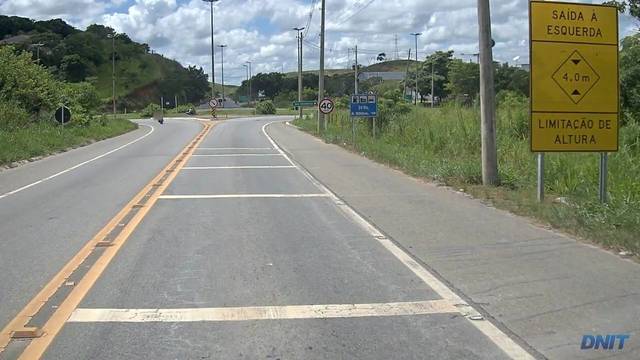
Region: Brazil
Coordinates: -18.837, -41.965